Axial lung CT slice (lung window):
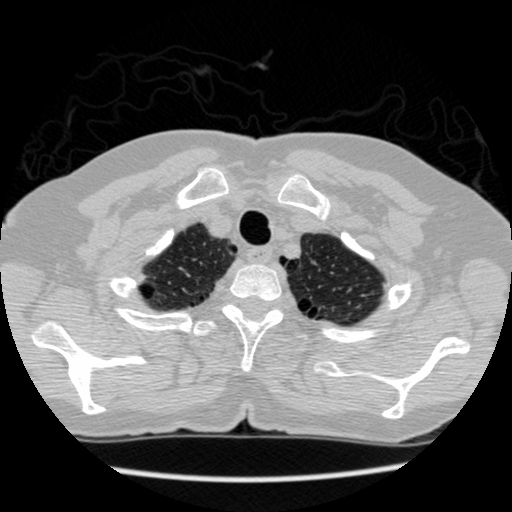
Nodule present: no